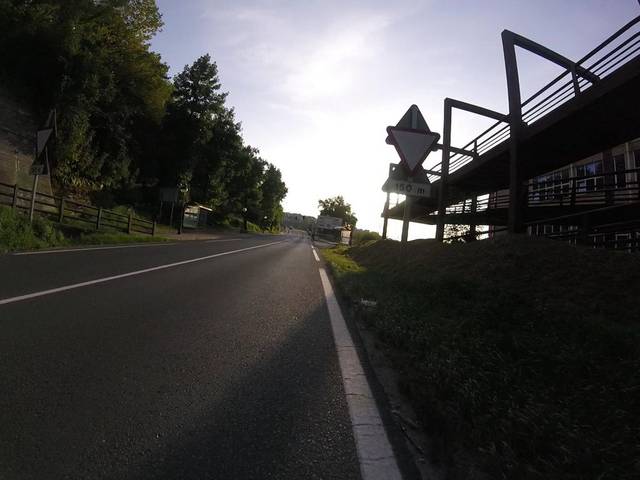
Region: Spain
Coordinates: 43.319, -1.899